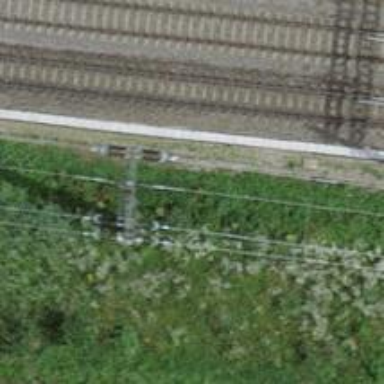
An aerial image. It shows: Power line in the image.